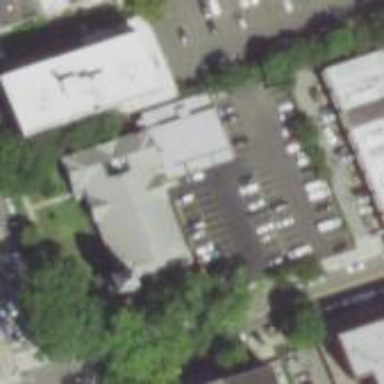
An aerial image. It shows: Parking area with surface.